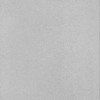
Label: dusty